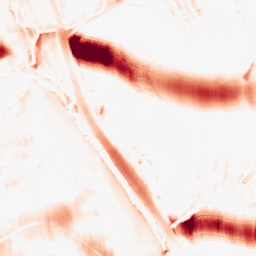
Category: morphological
Decomposition family: morphological_ellipse
Decomposition parameters: operation: opening
width: 50
height: 20
Upsampling method: sinc_blackman
Upsampling parameters: scale: 2
kernel_size: 8
Upsampling scale: 2